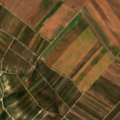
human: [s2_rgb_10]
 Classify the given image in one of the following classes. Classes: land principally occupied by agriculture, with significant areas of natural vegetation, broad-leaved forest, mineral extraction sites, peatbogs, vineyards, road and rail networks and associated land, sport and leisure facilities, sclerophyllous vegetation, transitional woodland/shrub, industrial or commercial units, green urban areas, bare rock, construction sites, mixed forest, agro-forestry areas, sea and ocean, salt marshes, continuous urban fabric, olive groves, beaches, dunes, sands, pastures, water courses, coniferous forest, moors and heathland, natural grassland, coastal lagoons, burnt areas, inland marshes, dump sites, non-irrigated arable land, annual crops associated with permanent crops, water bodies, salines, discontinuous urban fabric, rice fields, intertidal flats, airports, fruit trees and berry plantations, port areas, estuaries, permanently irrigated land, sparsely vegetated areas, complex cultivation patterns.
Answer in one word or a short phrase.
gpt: non-irrigated arable land, vineyards